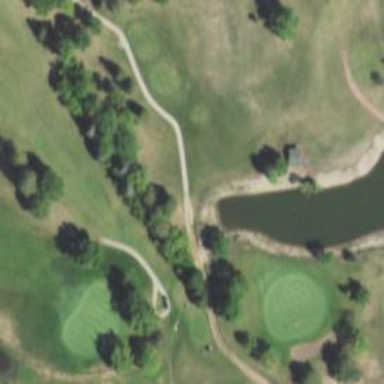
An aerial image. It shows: Well-maintained path suitable for golfing.